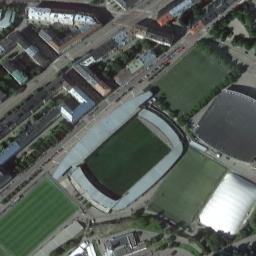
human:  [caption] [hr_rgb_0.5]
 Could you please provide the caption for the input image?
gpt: The stadium is surrounded by blue chairs .

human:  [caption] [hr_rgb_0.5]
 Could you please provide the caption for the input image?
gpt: Square stadium next to lawn and residential area .

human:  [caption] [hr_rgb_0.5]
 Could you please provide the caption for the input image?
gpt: There are many buildings of different shapes and sizes next to the stadium .

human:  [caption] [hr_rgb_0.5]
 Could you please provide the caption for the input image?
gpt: The stadium is on the grass next to some buildings and trees .

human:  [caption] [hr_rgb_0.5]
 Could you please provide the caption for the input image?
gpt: There are some buildings and green lawns beside the stadium .